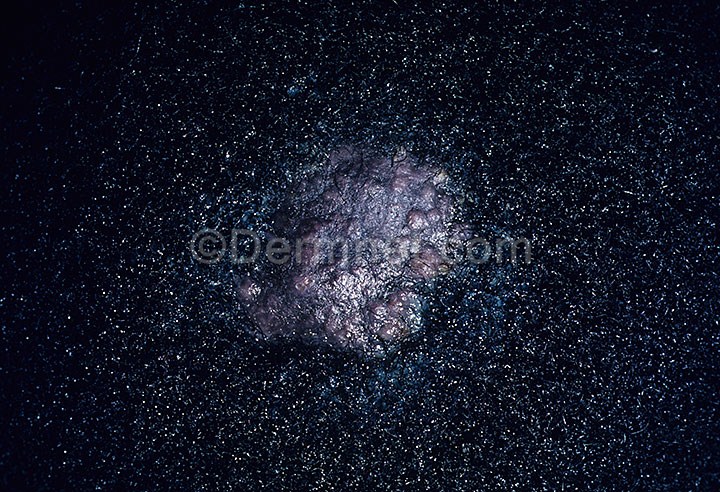
Disease: Tinea Ringworm Candidiasis and other Fungal Infections